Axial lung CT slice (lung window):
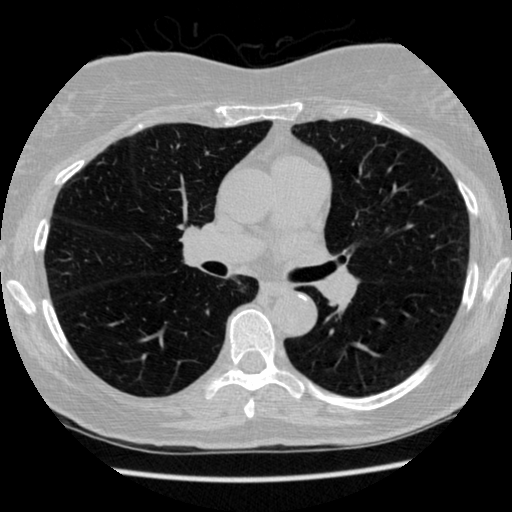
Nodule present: no